Field crop: maize
Growth stage: 2
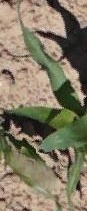
Species: maize